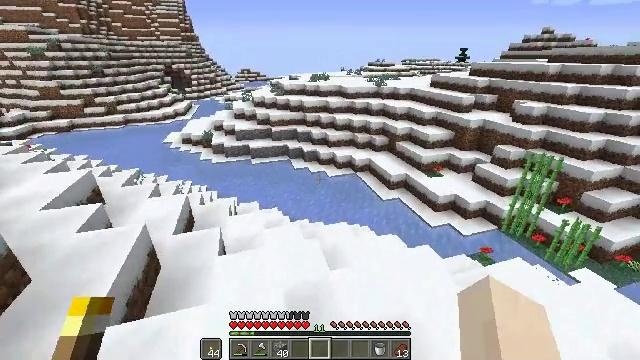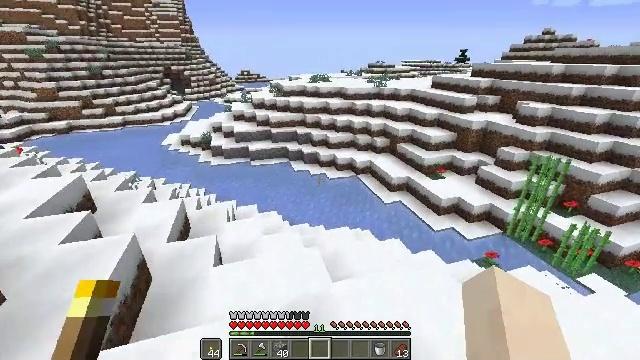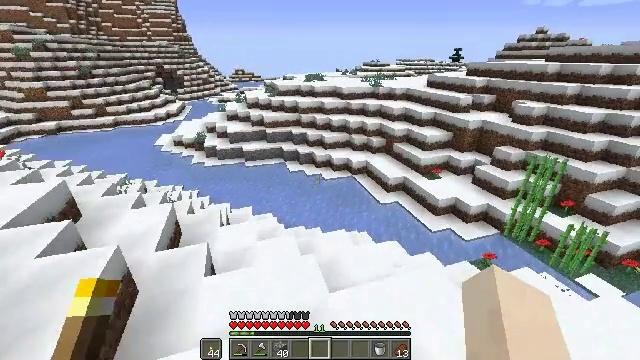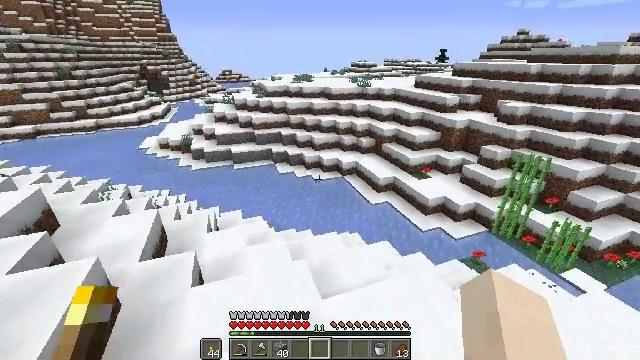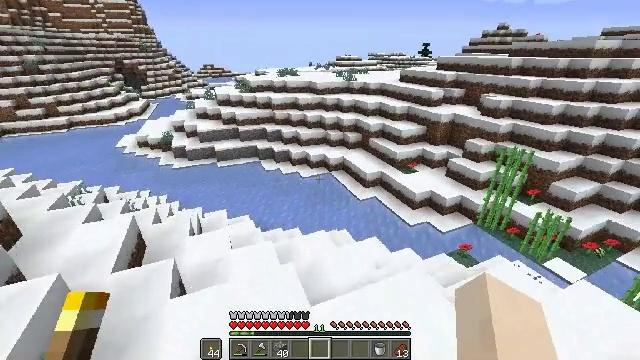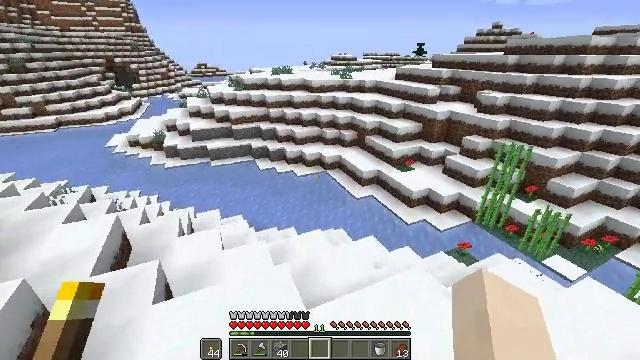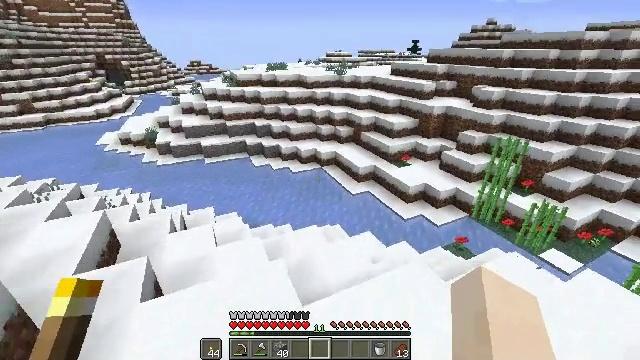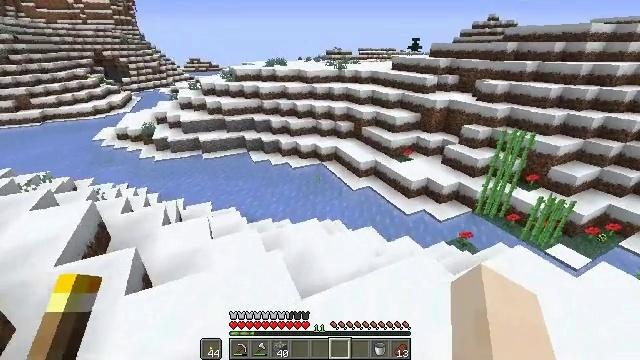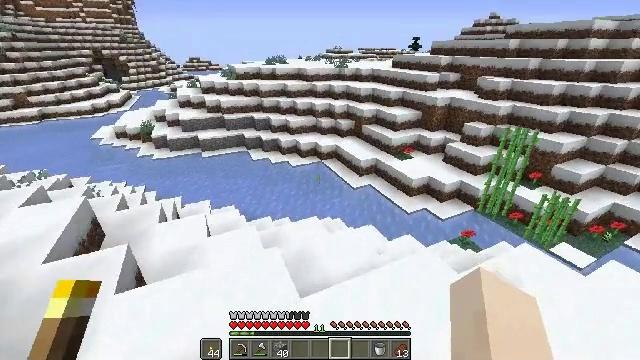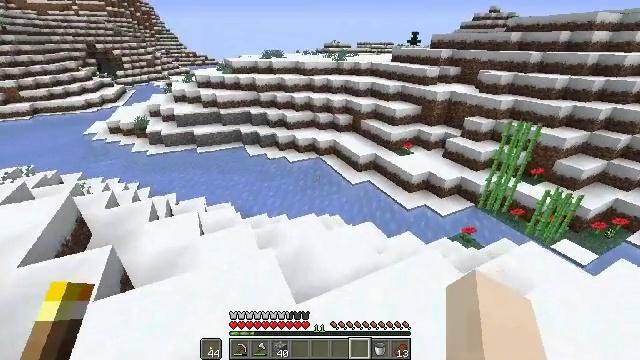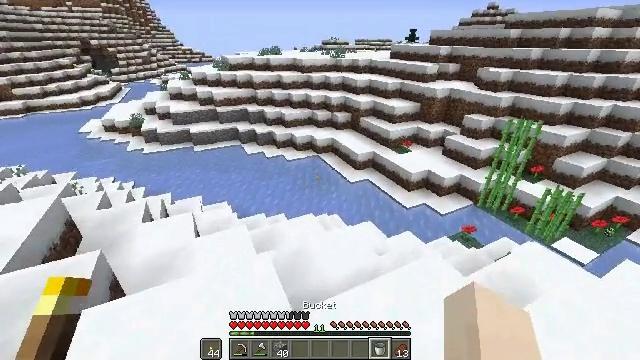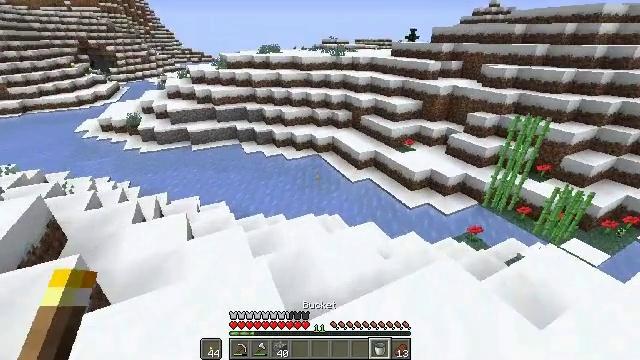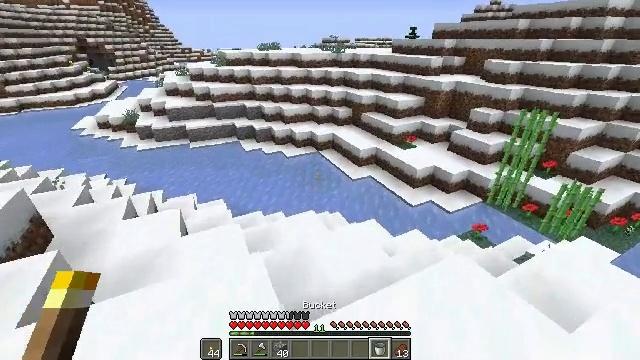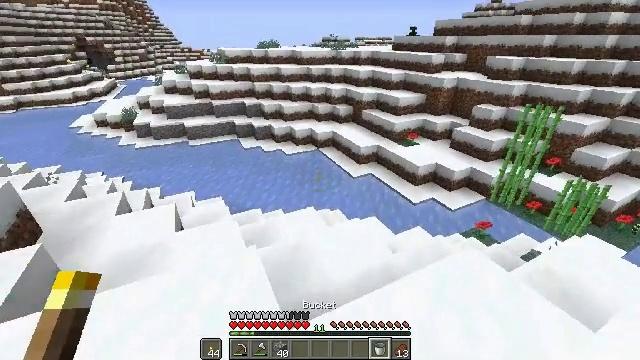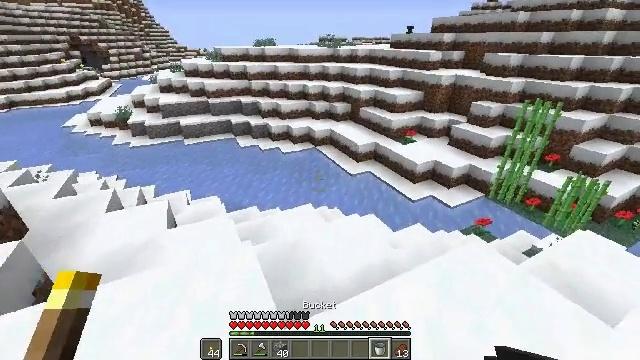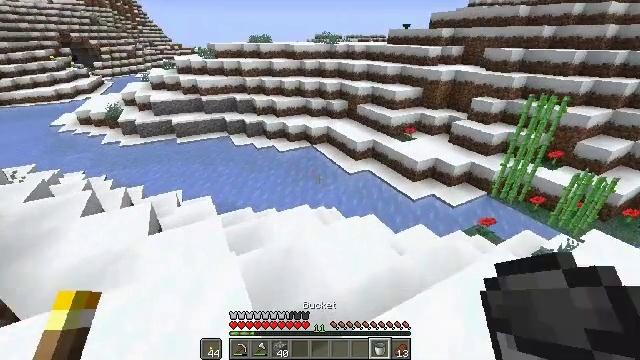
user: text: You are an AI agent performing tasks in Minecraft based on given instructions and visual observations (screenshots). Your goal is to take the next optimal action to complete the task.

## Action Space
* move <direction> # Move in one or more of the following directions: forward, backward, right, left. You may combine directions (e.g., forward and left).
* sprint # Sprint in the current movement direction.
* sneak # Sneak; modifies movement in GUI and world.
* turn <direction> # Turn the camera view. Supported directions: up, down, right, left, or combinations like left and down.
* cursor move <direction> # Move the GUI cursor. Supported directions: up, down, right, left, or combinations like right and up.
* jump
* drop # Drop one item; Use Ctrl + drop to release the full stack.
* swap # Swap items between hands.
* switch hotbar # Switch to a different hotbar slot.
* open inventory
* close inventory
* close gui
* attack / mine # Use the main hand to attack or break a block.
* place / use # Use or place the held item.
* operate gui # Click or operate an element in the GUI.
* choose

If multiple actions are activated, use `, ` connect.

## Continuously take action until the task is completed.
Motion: motion action
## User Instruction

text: Mine the ice block.
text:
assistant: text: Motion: move forward
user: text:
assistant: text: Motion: move forward, turn right
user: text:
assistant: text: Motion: move forward, turn right
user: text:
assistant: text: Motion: move forward, turn right and down
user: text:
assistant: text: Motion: move forward, turn right
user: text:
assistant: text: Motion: move forward, turn right
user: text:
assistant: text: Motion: move forward
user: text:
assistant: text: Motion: move forward
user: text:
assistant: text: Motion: move forward
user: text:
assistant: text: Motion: move forward
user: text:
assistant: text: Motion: move forward
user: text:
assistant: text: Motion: move forward
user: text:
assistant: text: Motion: move forward
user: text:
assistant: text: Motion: move forward
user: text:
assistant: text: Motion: move forward
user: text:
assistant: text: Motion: move forward
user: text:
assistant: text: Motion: move forward, turn down
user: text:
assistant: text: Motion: move forward, turn down
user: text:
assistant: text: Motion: move forward, turn down
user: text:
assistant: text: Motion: move forward, turn down
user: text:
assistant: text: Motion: move forward, turn left
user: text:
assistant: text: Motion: move forward
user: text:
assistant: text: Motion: move forward
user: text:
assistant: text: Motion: move forward
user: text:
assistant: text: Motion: move forward
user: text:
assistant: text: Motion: move forward
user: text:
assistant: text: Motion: move forward
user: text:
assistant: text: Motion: move forward
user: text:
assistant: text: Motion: move forward
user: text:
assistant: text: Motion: move forward